Question: I read this answer in how to adjust the height of my label based on the text of the label:
<URL>
This is my code trying to set new Text and adjust the label at the same time.
But what I find out is the height of the label never get changed. It ways stays at the value I set in my xib file. I use tool, Spark to inspect the height of the label:
'''
-(void) setNewText(NSString *)newText
{
self.myLabel.text = newText;
self.myLabel.numberOfLines = 0;
[self.myLabel sizeToFit];
[self setNeedsLayout];
}
'''
Can you please tell me what's wrong with my code?
Thank you.
Updated:
I have tried @rdelmar suggestion. Set the width constraint for the label and num of line to 0. The height of the ui label does get adjusted. But there are extra spacing before and after the first/last line of the text.

Here is the screenshot I captured using Spark. The blue rectangle is the UILabel. As you can see, there are extra spacing before/after the first/last line. How can I remove those spacing?
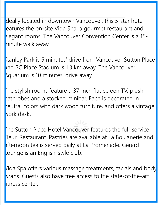
Answer: You don't need to do anything in code to get your label to adjust its height. In the xib or storyboard, give the label constraints to set its position, and give it a fixed width constraint. Do not set its height. Set the numberOfLines to 0, and that's all you need to do. If you set the text with a string that's too long to fit on one line, the label will adjust its height automatically.